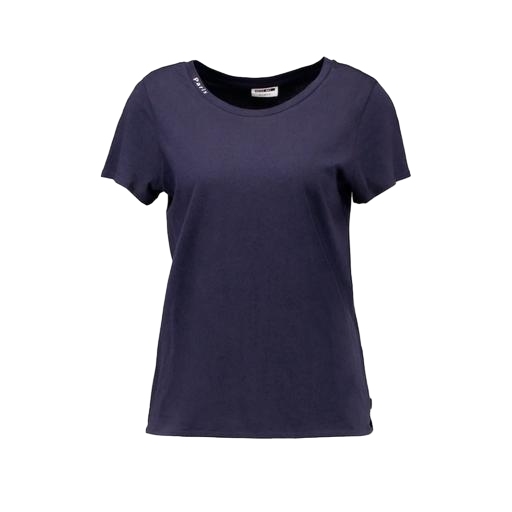
blue t-shirt only macy, blue scoop-neck tee, blue relaxed fit t-shirt, white background